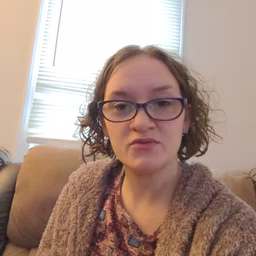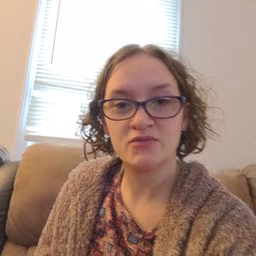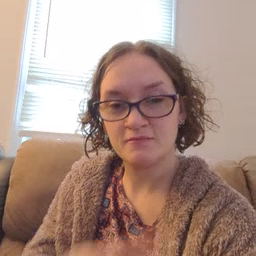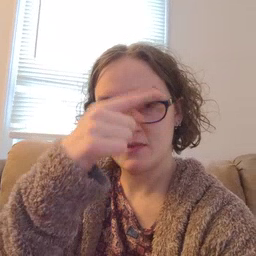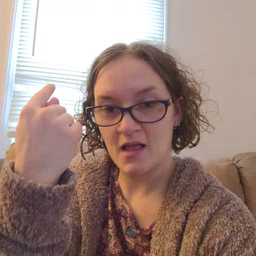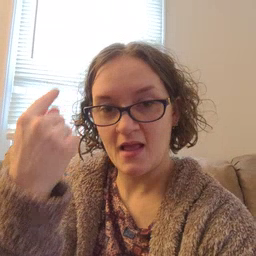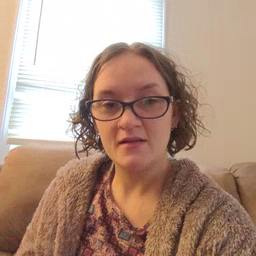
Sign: black